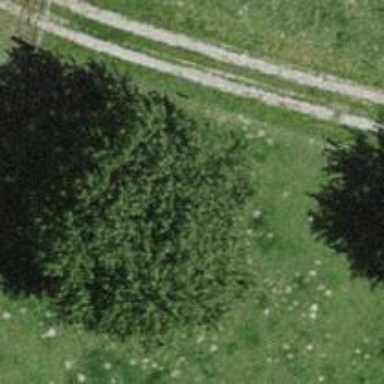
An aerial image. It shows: Agricultural area with deciduous broadleaved trees.